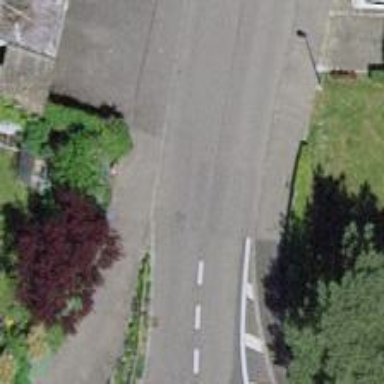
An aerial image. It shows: Zebra crossing on the road.